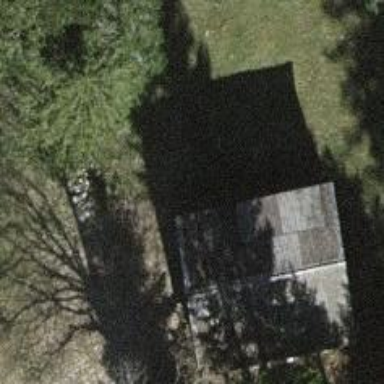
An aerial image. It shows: Garage.